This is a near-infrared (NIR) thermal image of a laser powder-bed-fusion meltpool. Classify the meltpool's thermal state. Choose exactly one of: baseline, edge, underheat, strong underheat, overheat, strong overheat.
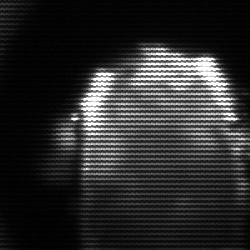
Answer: baseline